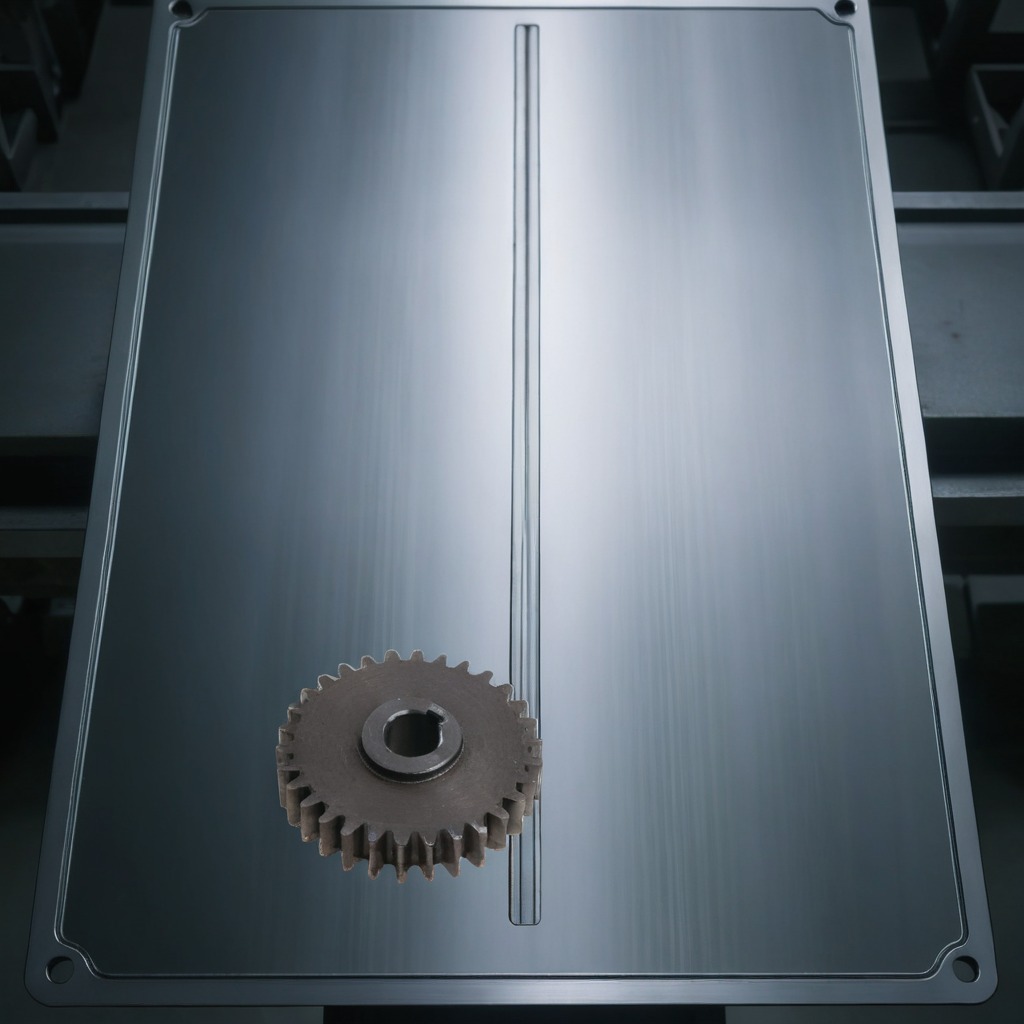
A steel gear with teeth is lying on the metal table in a machine shop under fluorescent lights.